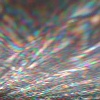
Label: sunburn